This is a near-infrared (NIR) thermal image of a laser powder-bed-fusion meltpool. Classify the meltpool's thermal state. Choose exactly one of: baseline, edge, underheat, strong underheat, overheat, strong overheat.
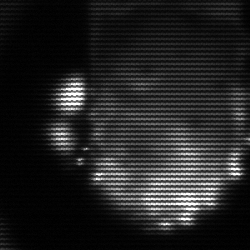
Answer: baseline